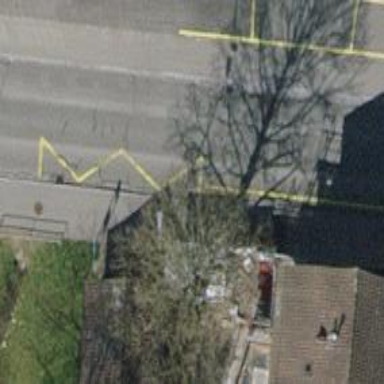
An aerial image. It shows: Bus stop with designated stop position for public transport.